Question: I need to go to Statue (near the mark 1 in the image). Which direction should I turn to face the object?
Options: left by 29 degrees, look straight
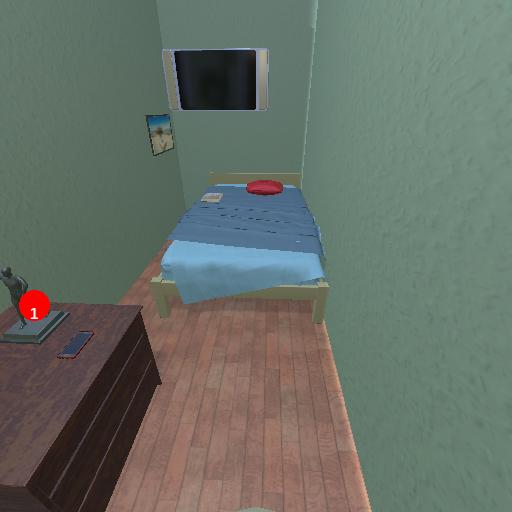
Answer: left by 29 degrees